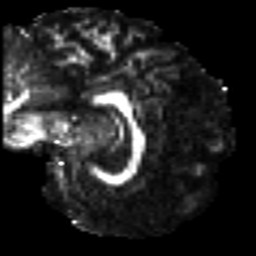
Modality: FA
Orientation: sagittal
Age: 27
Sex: male
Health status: ill
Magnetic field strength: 3 T
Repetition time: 9 s
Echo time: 0.093 s